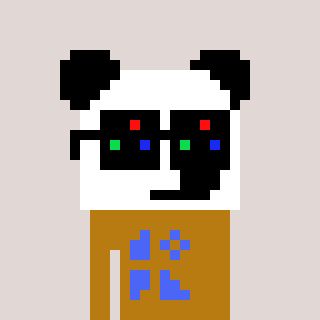
a pixel art character with square black sunglasses, a panda-shaped head and a gold-colored body on a warm background